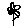
Label: flower